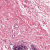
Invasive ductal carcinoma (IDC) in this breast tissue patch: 0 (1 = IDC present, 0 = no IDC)